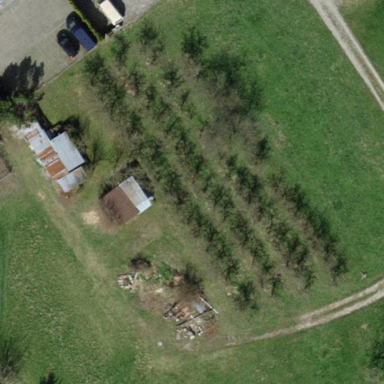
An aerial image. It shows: Orchard.